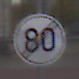
Verkehrszeichen: EndeGeschwindigkeit80
Umgebung: Outdoor, Urban
Tageszeit: MorningAfternoon
Wetter: Overcast
Licht: Natural
Jahreszeit: NotSpecified
Kontrast: LowContrast